Field crop: maize
Growth stage: 2
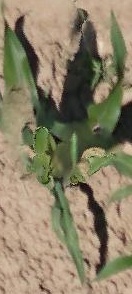
Species: maize